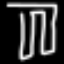
Label: pants